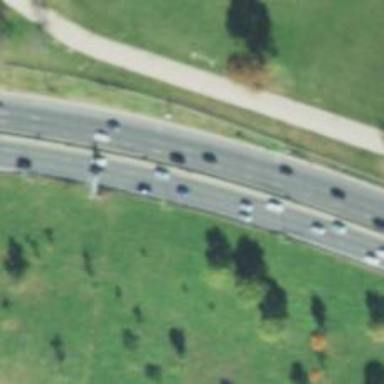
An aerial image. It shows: Asphalt motorway.